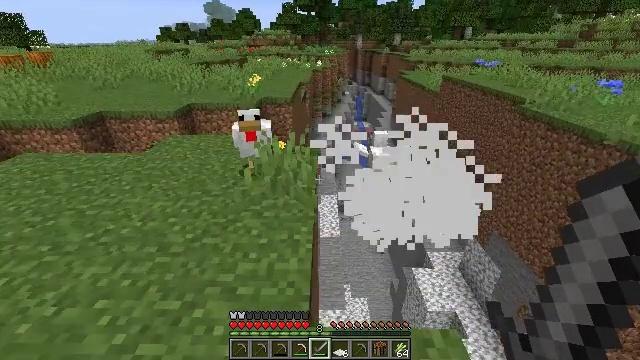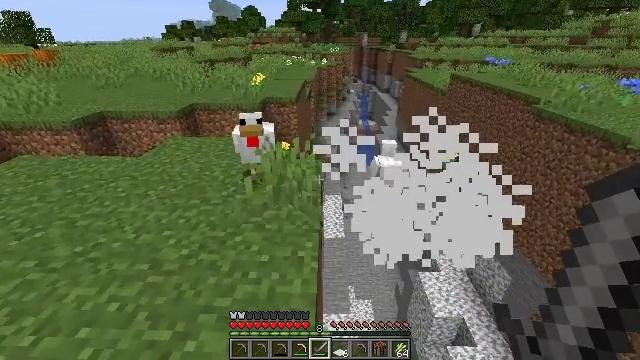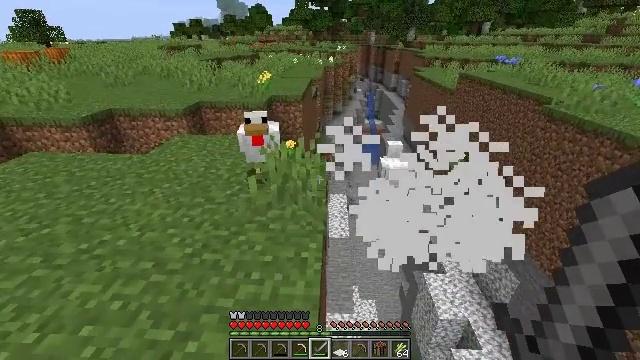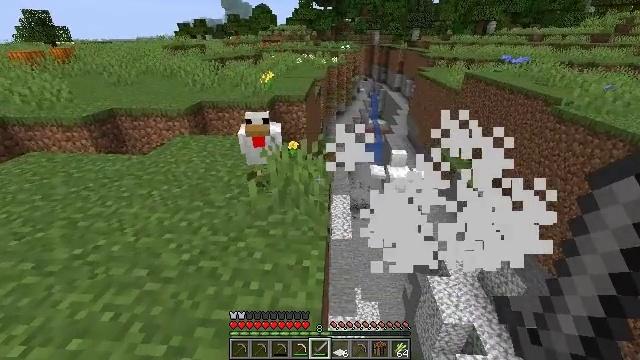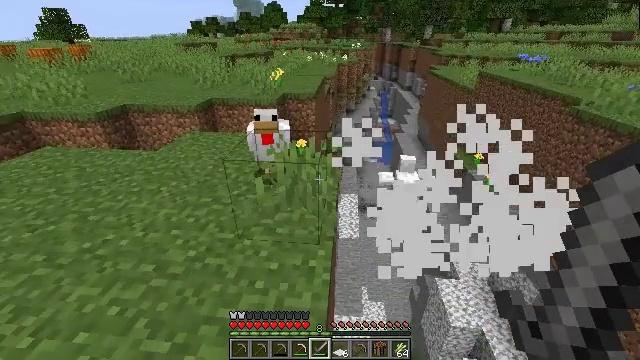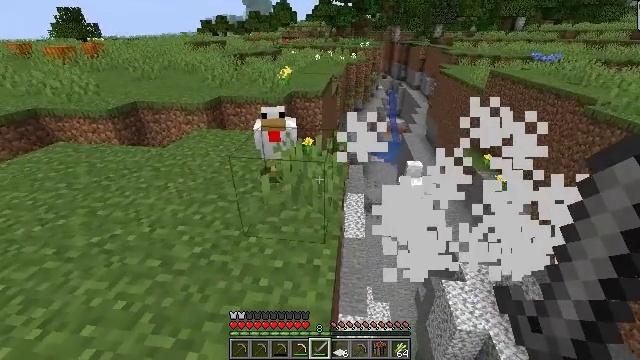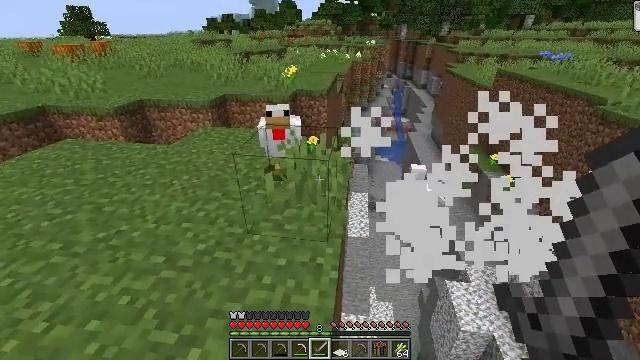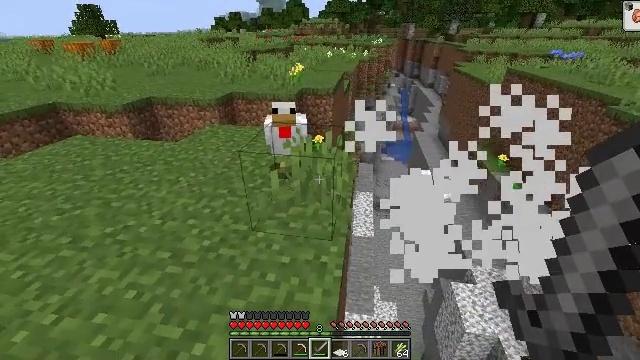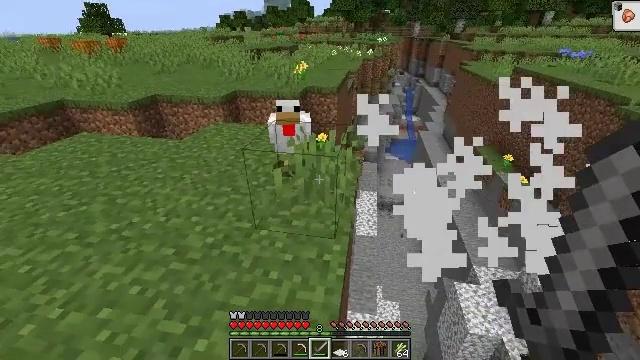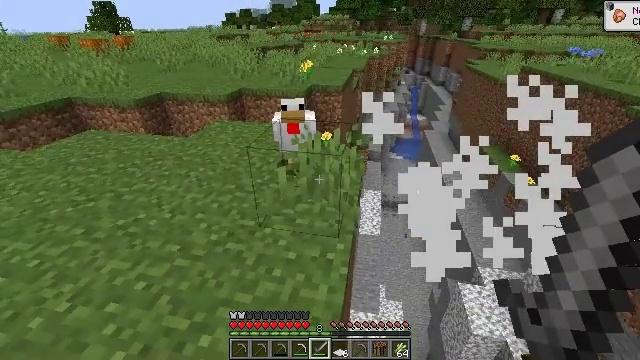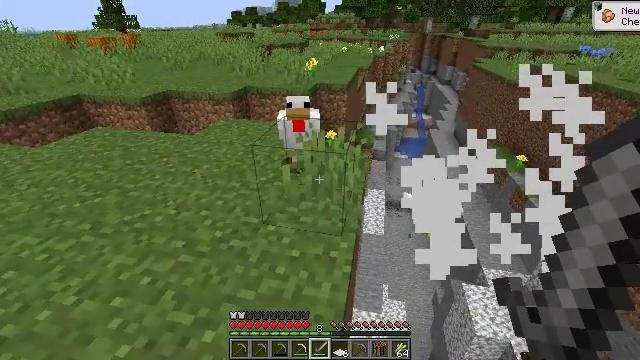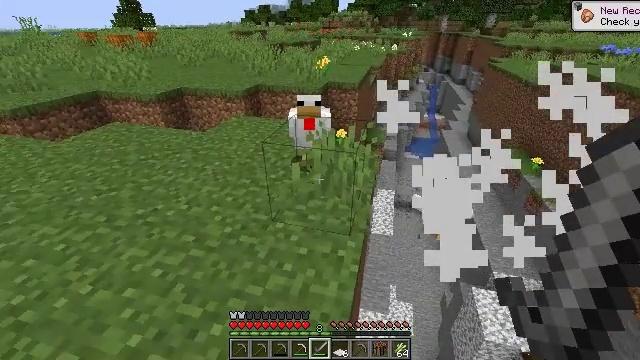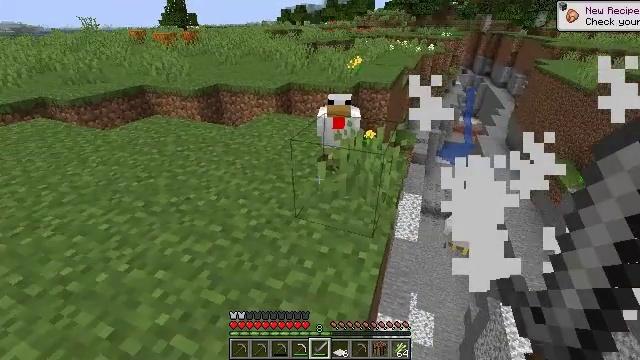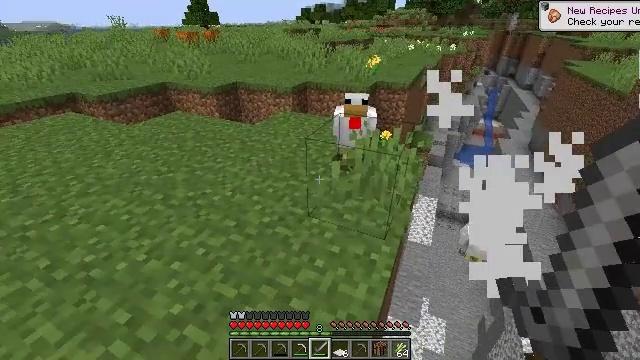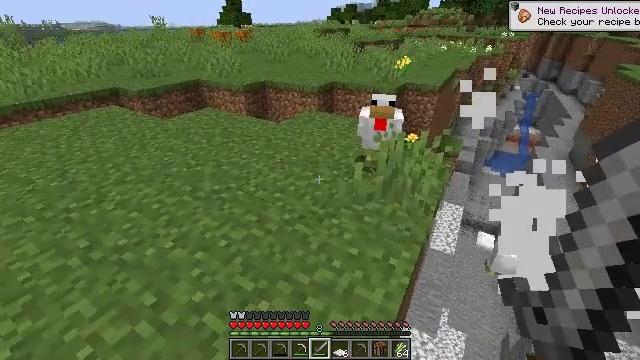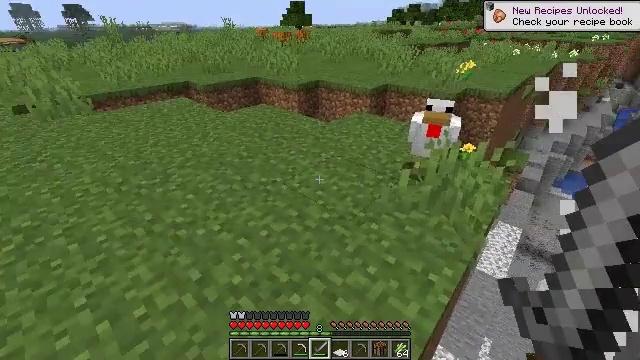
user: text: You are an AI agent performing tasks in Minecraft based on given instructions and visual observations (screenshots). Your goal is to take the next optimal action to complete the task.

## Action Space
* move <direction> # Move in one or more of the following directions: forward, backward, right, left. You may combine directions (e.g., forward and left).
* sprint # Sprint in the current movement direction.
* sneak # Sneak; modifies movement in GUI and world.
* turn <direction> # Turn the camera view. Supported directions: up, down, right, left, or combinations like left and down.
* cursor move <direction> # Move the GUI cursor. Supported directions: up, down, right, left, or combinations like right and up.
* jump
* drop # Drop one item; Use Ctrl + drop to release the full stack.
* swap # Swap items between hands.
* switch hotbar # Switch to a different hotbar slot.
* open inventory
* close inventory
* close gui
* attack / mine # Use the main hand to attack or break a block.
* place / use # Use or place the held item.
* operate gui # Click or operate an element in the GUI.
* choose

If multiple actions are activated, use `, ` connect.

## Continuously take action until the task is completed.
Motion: motion action
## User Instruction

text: Hunt a chicken.
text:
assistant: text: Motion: move forward, turn left
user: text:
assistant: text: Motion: turn left
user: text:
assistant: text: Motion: no_op
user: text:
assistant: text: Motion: turn left
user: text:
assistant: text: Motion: turn left
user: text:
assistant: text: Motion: turn left
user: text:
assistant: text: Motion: turn left
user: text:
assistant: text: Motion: no_op
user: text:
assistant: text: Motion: turn left
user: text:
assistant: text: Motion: turn left
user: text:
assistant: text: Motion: turn left
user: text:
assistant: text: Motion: turn left
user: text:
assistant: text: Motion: turn left
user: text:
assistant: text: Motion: turn left
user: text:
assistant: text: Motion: turn left
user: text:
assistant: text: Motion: turn left
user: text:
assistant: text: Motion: turn left
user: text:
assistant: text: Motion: move forward, turn left
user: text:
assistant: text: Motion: move forward, turn left
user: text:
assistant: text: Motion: move forward, turn left
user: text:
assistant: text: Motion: move forward, turn left
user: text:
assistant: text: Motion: move forward
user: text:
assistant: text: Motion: move forward
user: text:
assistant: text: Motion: move forward, turn right
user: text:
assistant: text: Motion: move forward, turn right
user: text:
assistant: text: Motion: move forward, turn right
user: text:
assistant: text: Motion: move forward, turn right
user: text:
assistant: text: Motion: move forward, turn right
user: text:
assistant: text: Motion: move forward, turn right
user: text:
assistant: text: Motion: move forward, turn right and up